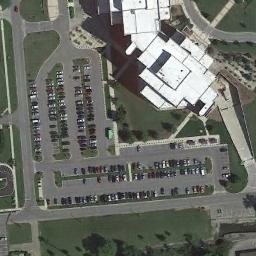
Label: parking_lot